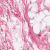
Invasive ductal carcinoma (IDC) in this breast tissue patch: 0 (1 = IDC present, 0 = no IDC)